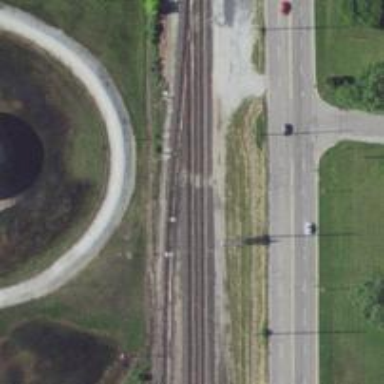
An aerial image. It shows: Railway siding with rails.